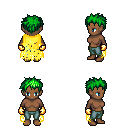
a pixel art fantasy rpg character, female body template, human, dark skin, yellow tattered cape, teal pants, green bedhead hairstyle, gold gloves, four views (front, back, left, right), 2x2 character sprite sheet, small pixel art, hard edges, no anti-aliasing